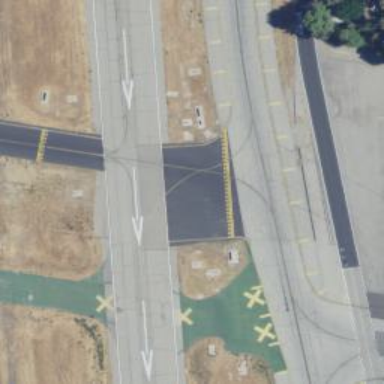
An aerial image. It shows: View of taxiway at the airport.